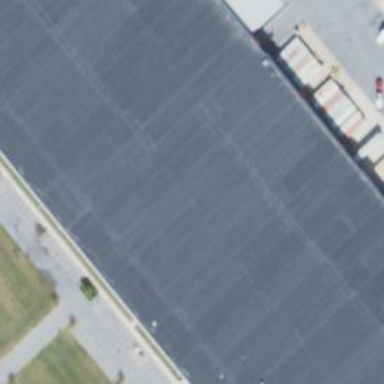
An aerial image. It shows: Warehouse.